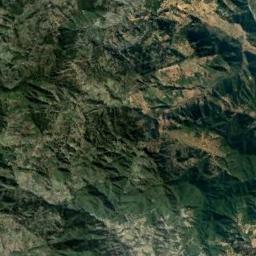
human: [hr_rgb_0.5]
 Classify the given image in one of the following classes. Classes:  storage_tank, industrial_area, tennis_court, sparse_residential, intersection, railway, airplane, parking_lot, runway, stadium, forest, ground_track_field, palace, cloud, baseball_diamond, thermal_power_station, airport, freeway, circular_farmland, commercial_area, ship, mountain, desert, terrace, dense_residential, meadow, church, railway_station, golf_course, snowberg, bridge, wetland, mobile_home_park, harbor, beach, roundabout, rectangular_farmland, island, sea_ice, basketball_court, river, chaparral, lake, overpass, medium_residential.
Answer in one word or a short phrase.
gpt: mountain